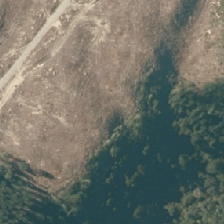
Land cover: harvested_forest